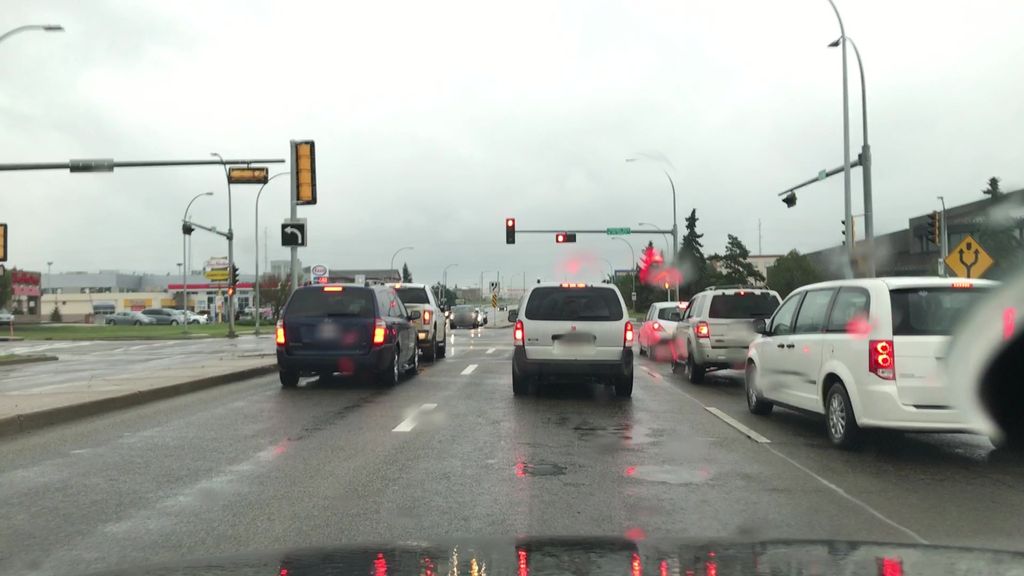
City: edmonton